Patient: sex F, age 62
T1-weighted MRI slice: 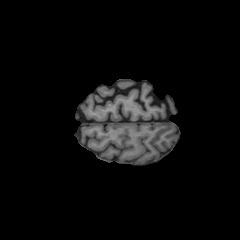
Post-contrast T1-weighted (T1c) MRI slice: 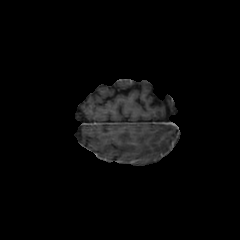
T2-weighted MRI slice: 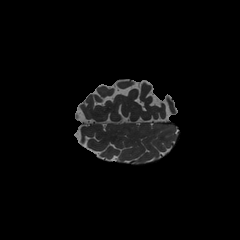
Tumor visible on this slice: no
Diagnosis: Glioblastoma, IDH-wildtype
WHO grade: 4